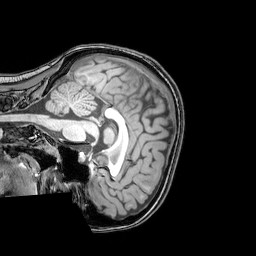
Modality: T1w
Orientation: sagittal
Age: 24
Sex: female
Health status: healthy
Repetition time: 0.081 s
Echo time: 0.037 s